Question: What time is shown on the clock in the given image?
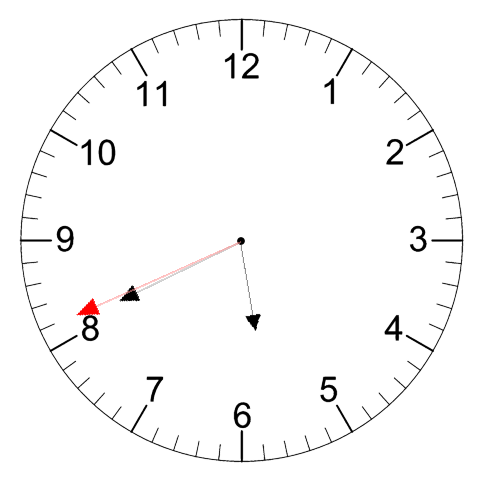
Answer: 05:40:41